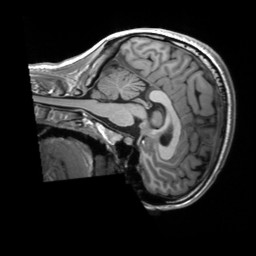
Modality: T1w
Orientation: sagittal
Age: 26
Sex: female
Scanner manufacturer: siemens
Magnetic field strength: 3 T
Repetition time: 2.53 s
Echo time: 0.00227 s